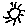
Label: sun